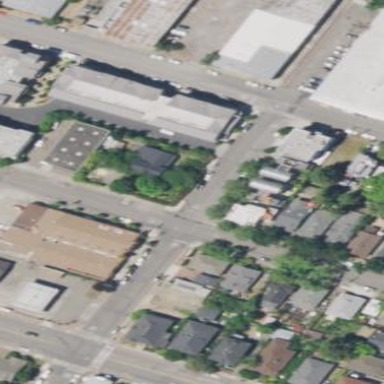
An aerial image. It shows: Sidewalk.